Question: A team and I are currently trying to connect our realtime firebase database to our swift/iOS XCode project. We are struggling to read the data that is in the current database and are hoping that somebody has an answer as to what our problem is.
'''
refFoods = Database.database().reference().child("food");
refFoods.observeSingleEvent(of: .value, with: { ( snapshot ) in
// Get user value
let value = snapshot.value as? NSDictionary
let foodName = value?["arborGrill/foodName"] as? String ?? "failed foodName"
// let value = snapshot.value as? [String: AnyObject]
// let foodName = value?["foodName"] as? String ?? ""
// print(value ?? "failed1")
print(foodName)
// ...
// print(self.food)
})
'''
the database the code is supposed to pull from:

We have tried to create a struct holding the values for foods:
'''
struct Foods {
var foodName:String
var ratingAvg:Int
var reviewStrings:Array = [""]
}
'''
And tried to do workarounds such as Firestore to get this to work, but all to no avail. Does the database need to be formatted differently or is it an issue with our Swift code?
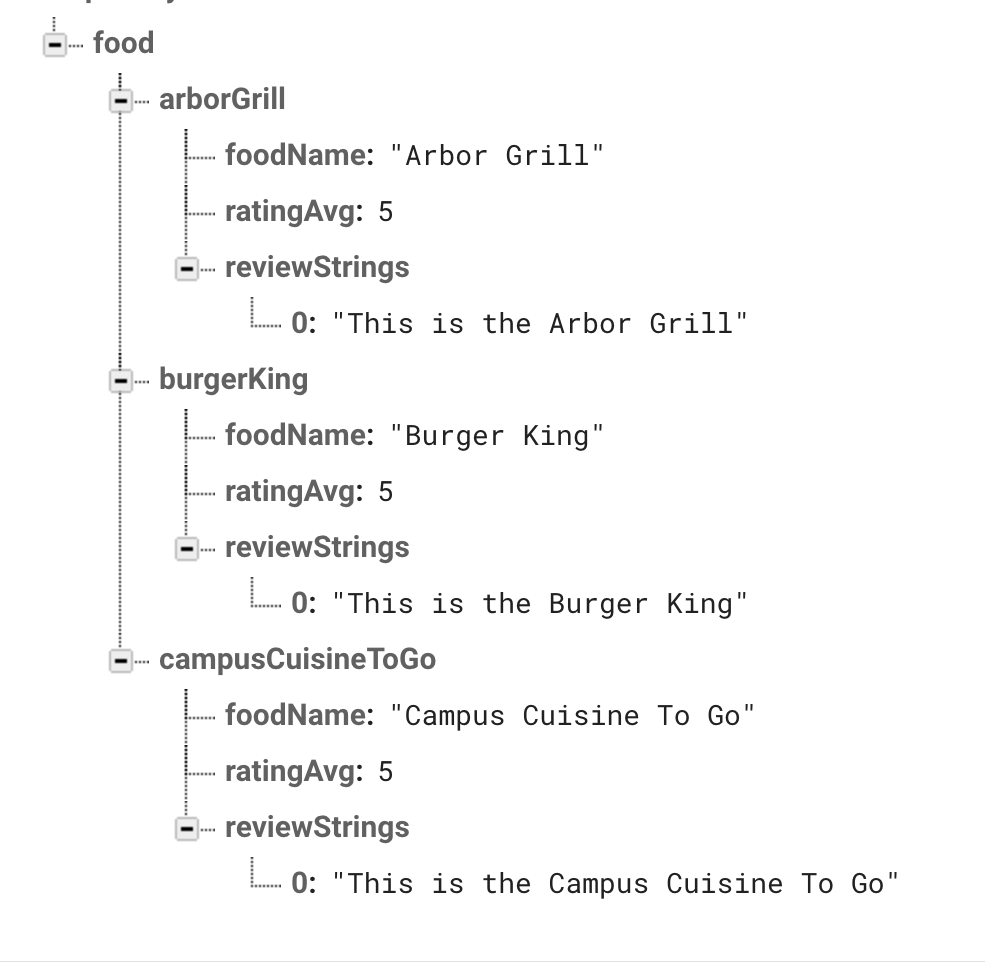
Answer: This may help get you going.
It's a good idea to leave data within DataSnapshots as long as possible - e.g. converting to Dictionary can make it more complex to deal with.
Also, ordering can be important so as you can see the first step is taking the child nodes and casting them to an array to preserve order
.observeSingleEvent is being used here as I am only reading the foods once, without leaving an observer of future changes.
'''
func readAllFoods() {
let ref = self.ref.child("foods") //self.ref points to MY firebase.
ref.observeSingleEvent(of: .value, with: { snapshot in
let allRestaurantsSnap = snapshot.children.allObjects as! [DataSnapshot] //contains all child nodes of food
for foodSnap in allRestaurantsSnap { //iterate over each restaurant node
let restaurantName = foodSnap.key //arborGrill, burgerKing etc
let foodName = foodSnap.childSnapshot(forPath: "foodName").value as? String ?? "No food name"
print(foodName)
}
})
}
'''
I will also dissuade you from using an array in NoSQL databases. They can be very limiting and are difficult to work with as if you need to change the array, it has to be read in, changed, deleted, and written back out.
So instead of this
'''
reviewString
0: Some Review
1: Another Review
'''
do this
'''
reviews
-9as99idjk4ii9jas09 //created with childByAutoId
review: "Awesome restaurant"
by_user: "uid_1234"
date: 20210131
-ajsijo9fj9dkkfg00d
review: "Top notch cuizine"
by_user: "uid_5678"
date: 20210210
'''
etc